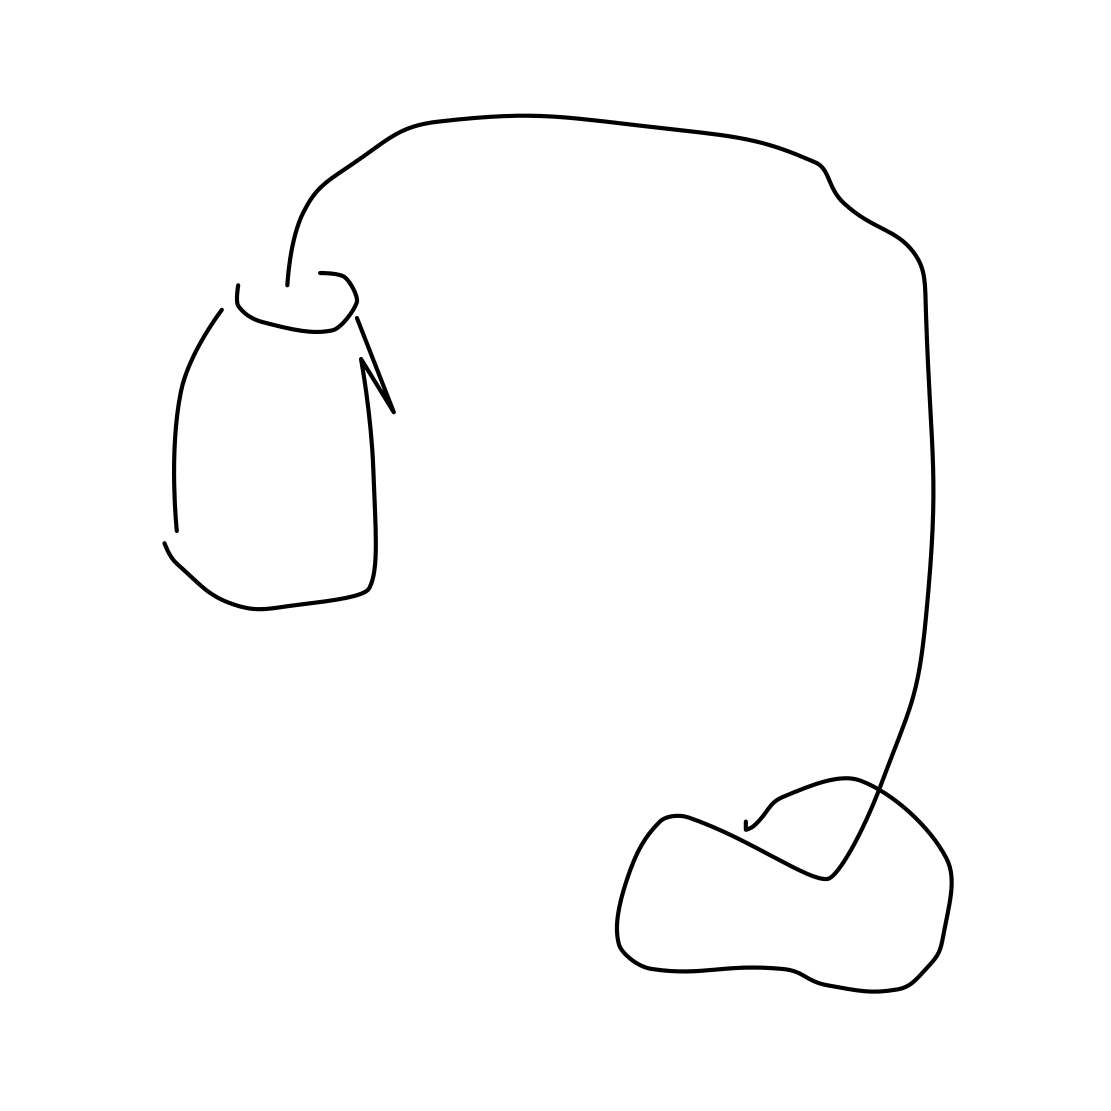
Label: floor lamp